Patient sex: M
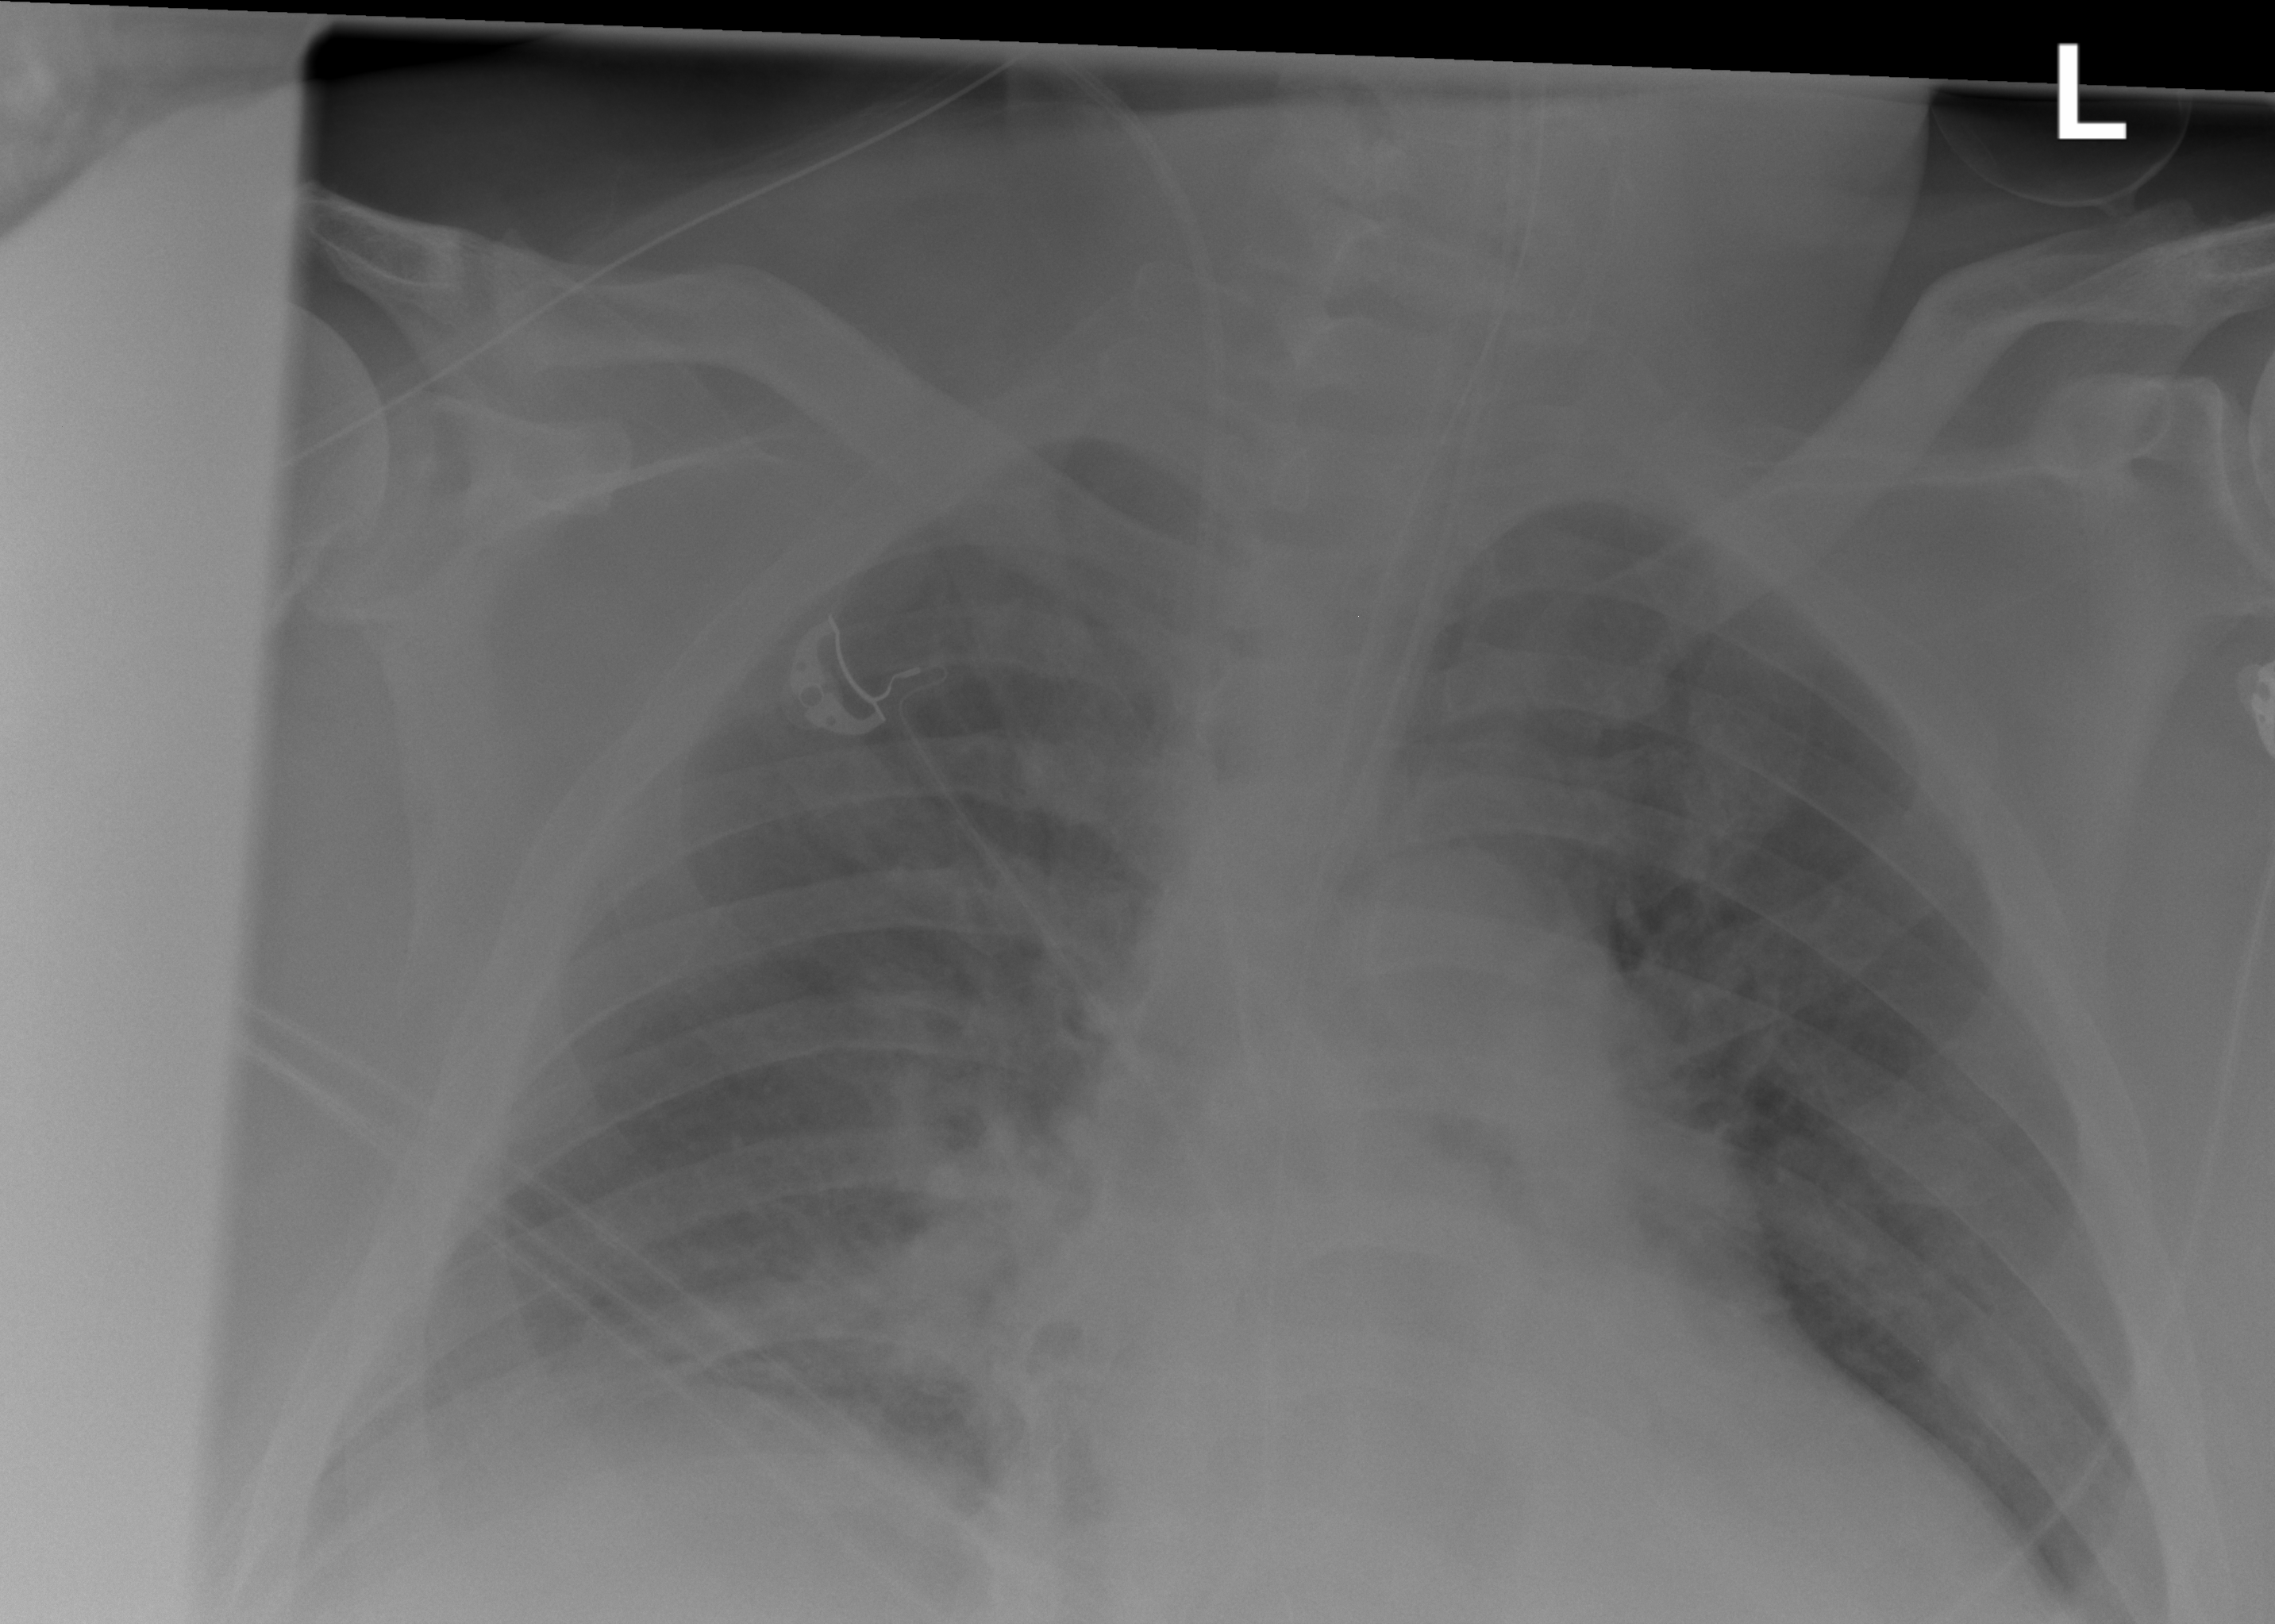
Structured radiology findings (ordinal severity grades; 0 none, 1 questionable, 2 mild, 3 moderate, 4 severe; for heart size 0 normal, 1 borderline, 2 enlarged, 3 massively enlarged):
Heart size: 2
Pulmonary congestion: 0
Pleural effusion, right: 2
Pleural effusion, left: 2
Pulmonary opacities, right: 1
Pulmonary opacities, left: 0
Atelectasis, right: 2
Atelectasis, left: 0